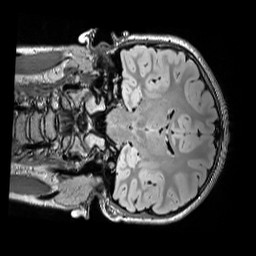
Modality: FLAIR
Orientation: coronal
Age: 12
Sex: female
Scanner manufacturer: siemens
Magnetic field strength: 3 T
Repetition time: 5 s
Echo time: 0.388 s